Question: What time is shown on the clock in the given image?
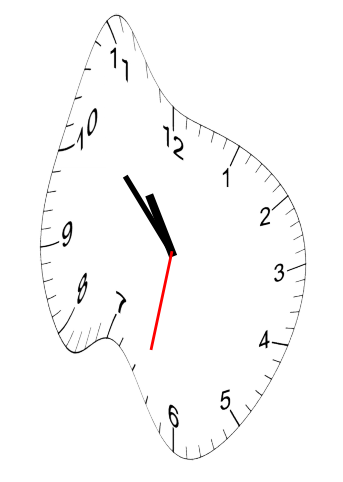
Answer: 10:52:32